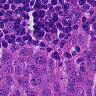
Metastatic tissue present: yes